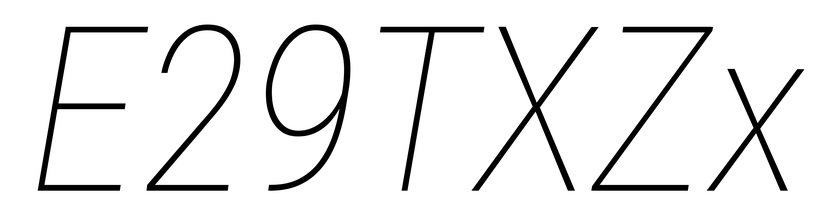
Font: Roboto-Italic_Condensed_Thin_Italic